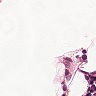
Metastatic tissue present: yes